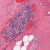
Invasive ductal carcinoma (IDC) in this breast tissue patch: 0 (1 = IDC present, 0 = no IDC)